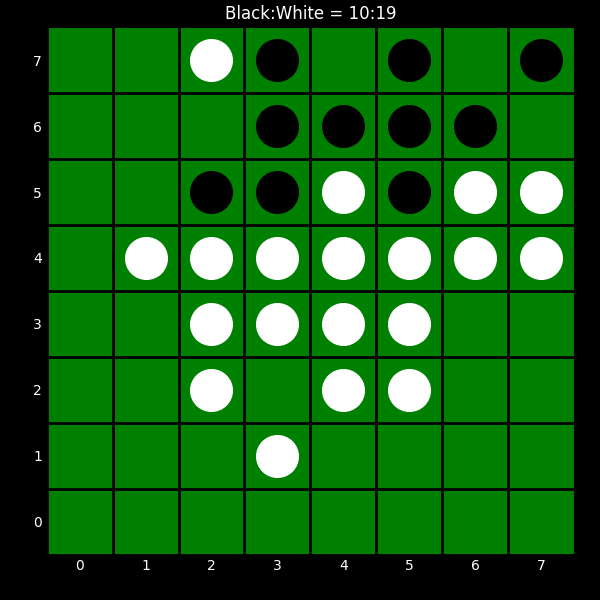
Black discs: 10
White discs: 19